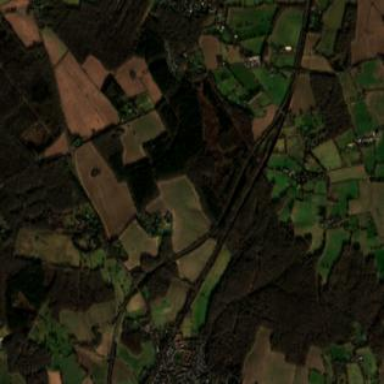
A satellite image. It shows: Nature reserve surrounded by woodland.